Group 1:
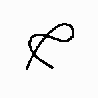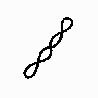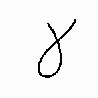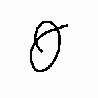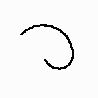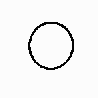
Group 2:
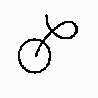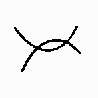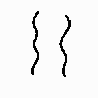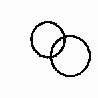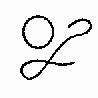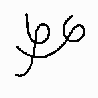
Rule separating the two groups: One line vs. two lines.
Concepts: 1, 2, distinguishing_crossing_curves, one, two
Author: Mikhail M. Bongard
Reference: M. M. Bongard, Pattern Recognition, Spartan Books, 1970, p. 224.